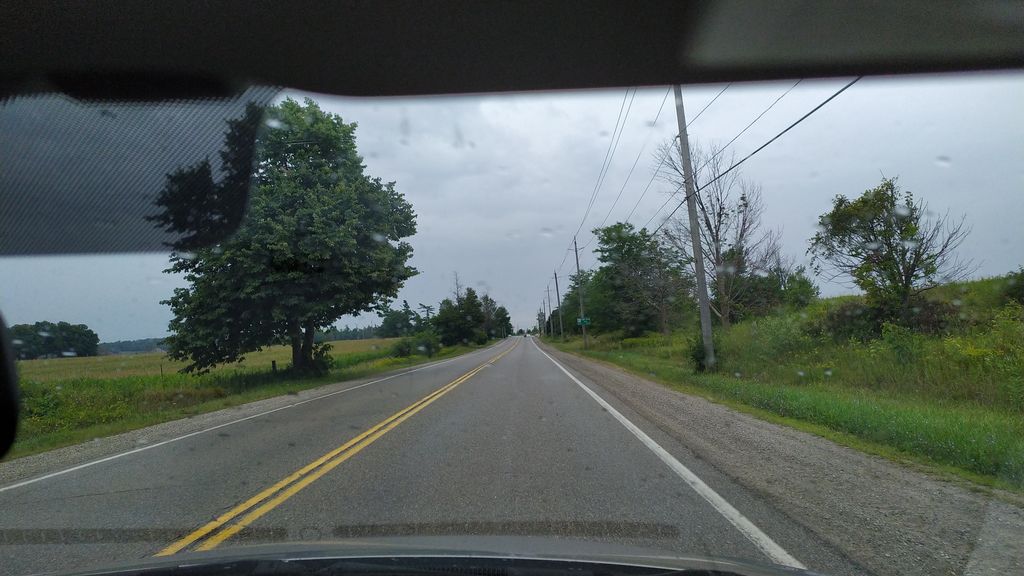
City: kitchener-waterloo